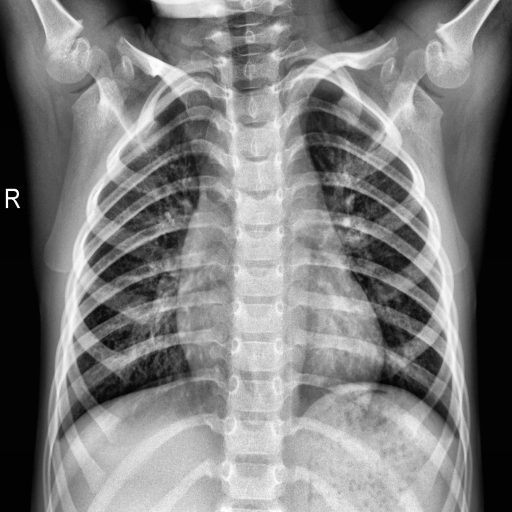
Finding: NORMAL